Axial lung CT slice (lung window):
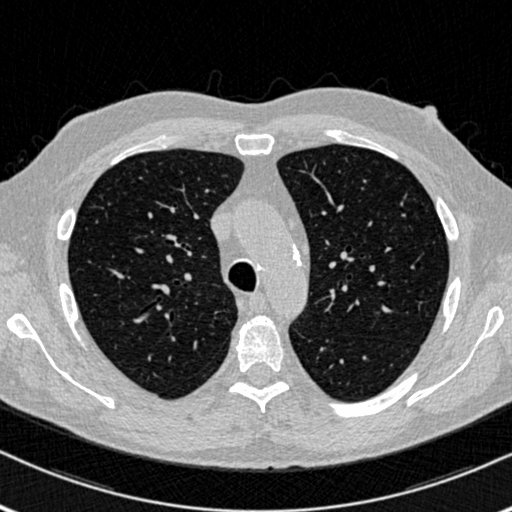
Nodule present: no